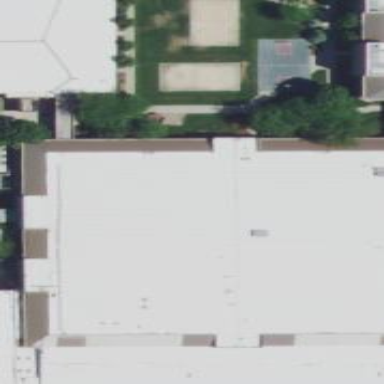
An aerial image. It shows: Commercial building.